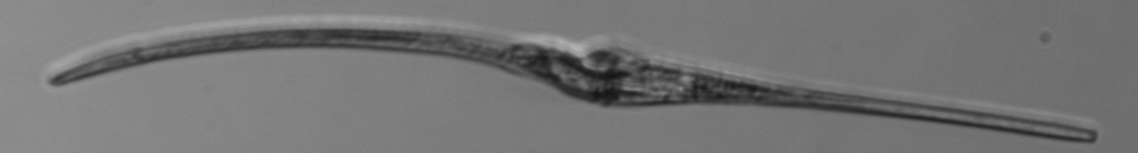
Label: Tripos_fusus